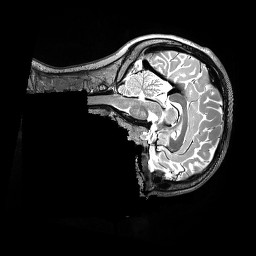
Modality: T2w
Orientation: sagittal
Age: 22
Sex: female
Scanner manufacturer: siemens
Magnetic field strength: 3 T
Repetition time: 3.2 s
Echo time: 0.562 s